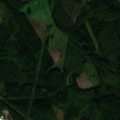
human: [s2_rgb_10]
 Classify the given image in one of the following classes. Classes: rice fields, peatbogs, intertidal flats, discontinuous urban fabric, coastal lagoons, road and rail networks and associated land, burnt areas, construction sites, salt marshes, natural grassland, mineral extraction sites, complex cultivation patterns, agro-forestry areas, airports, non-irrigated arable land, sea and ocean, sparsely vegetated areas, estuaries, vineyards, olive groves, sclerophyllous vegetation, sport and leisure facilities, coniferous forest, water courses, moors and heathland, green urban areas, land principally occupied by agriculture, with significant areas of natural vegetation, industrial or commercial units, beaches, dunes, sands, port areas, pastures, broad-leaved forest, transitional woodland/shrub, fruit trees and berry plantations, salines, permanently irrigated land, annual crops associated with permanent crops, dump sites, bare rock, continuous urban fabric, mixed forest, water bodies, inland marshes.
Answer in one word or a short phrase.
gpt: non-irrigated arable land, coniferous forest, mixed forest